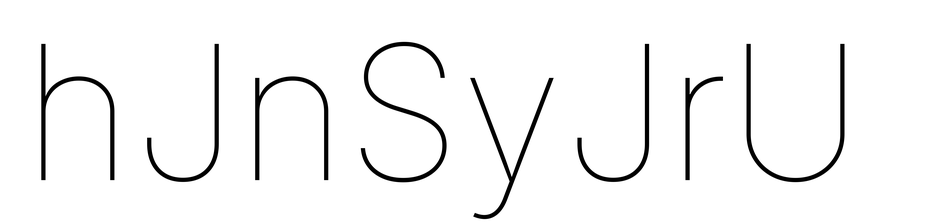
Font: Inter_Thin